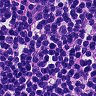
Metastatic tissue present: no